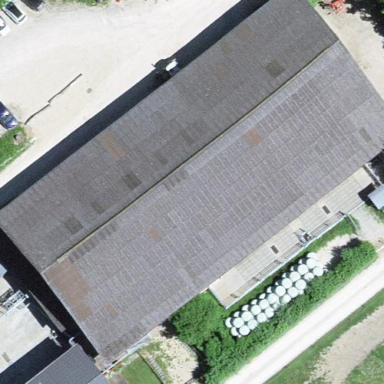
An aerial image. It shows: Rural barn.